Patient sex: M
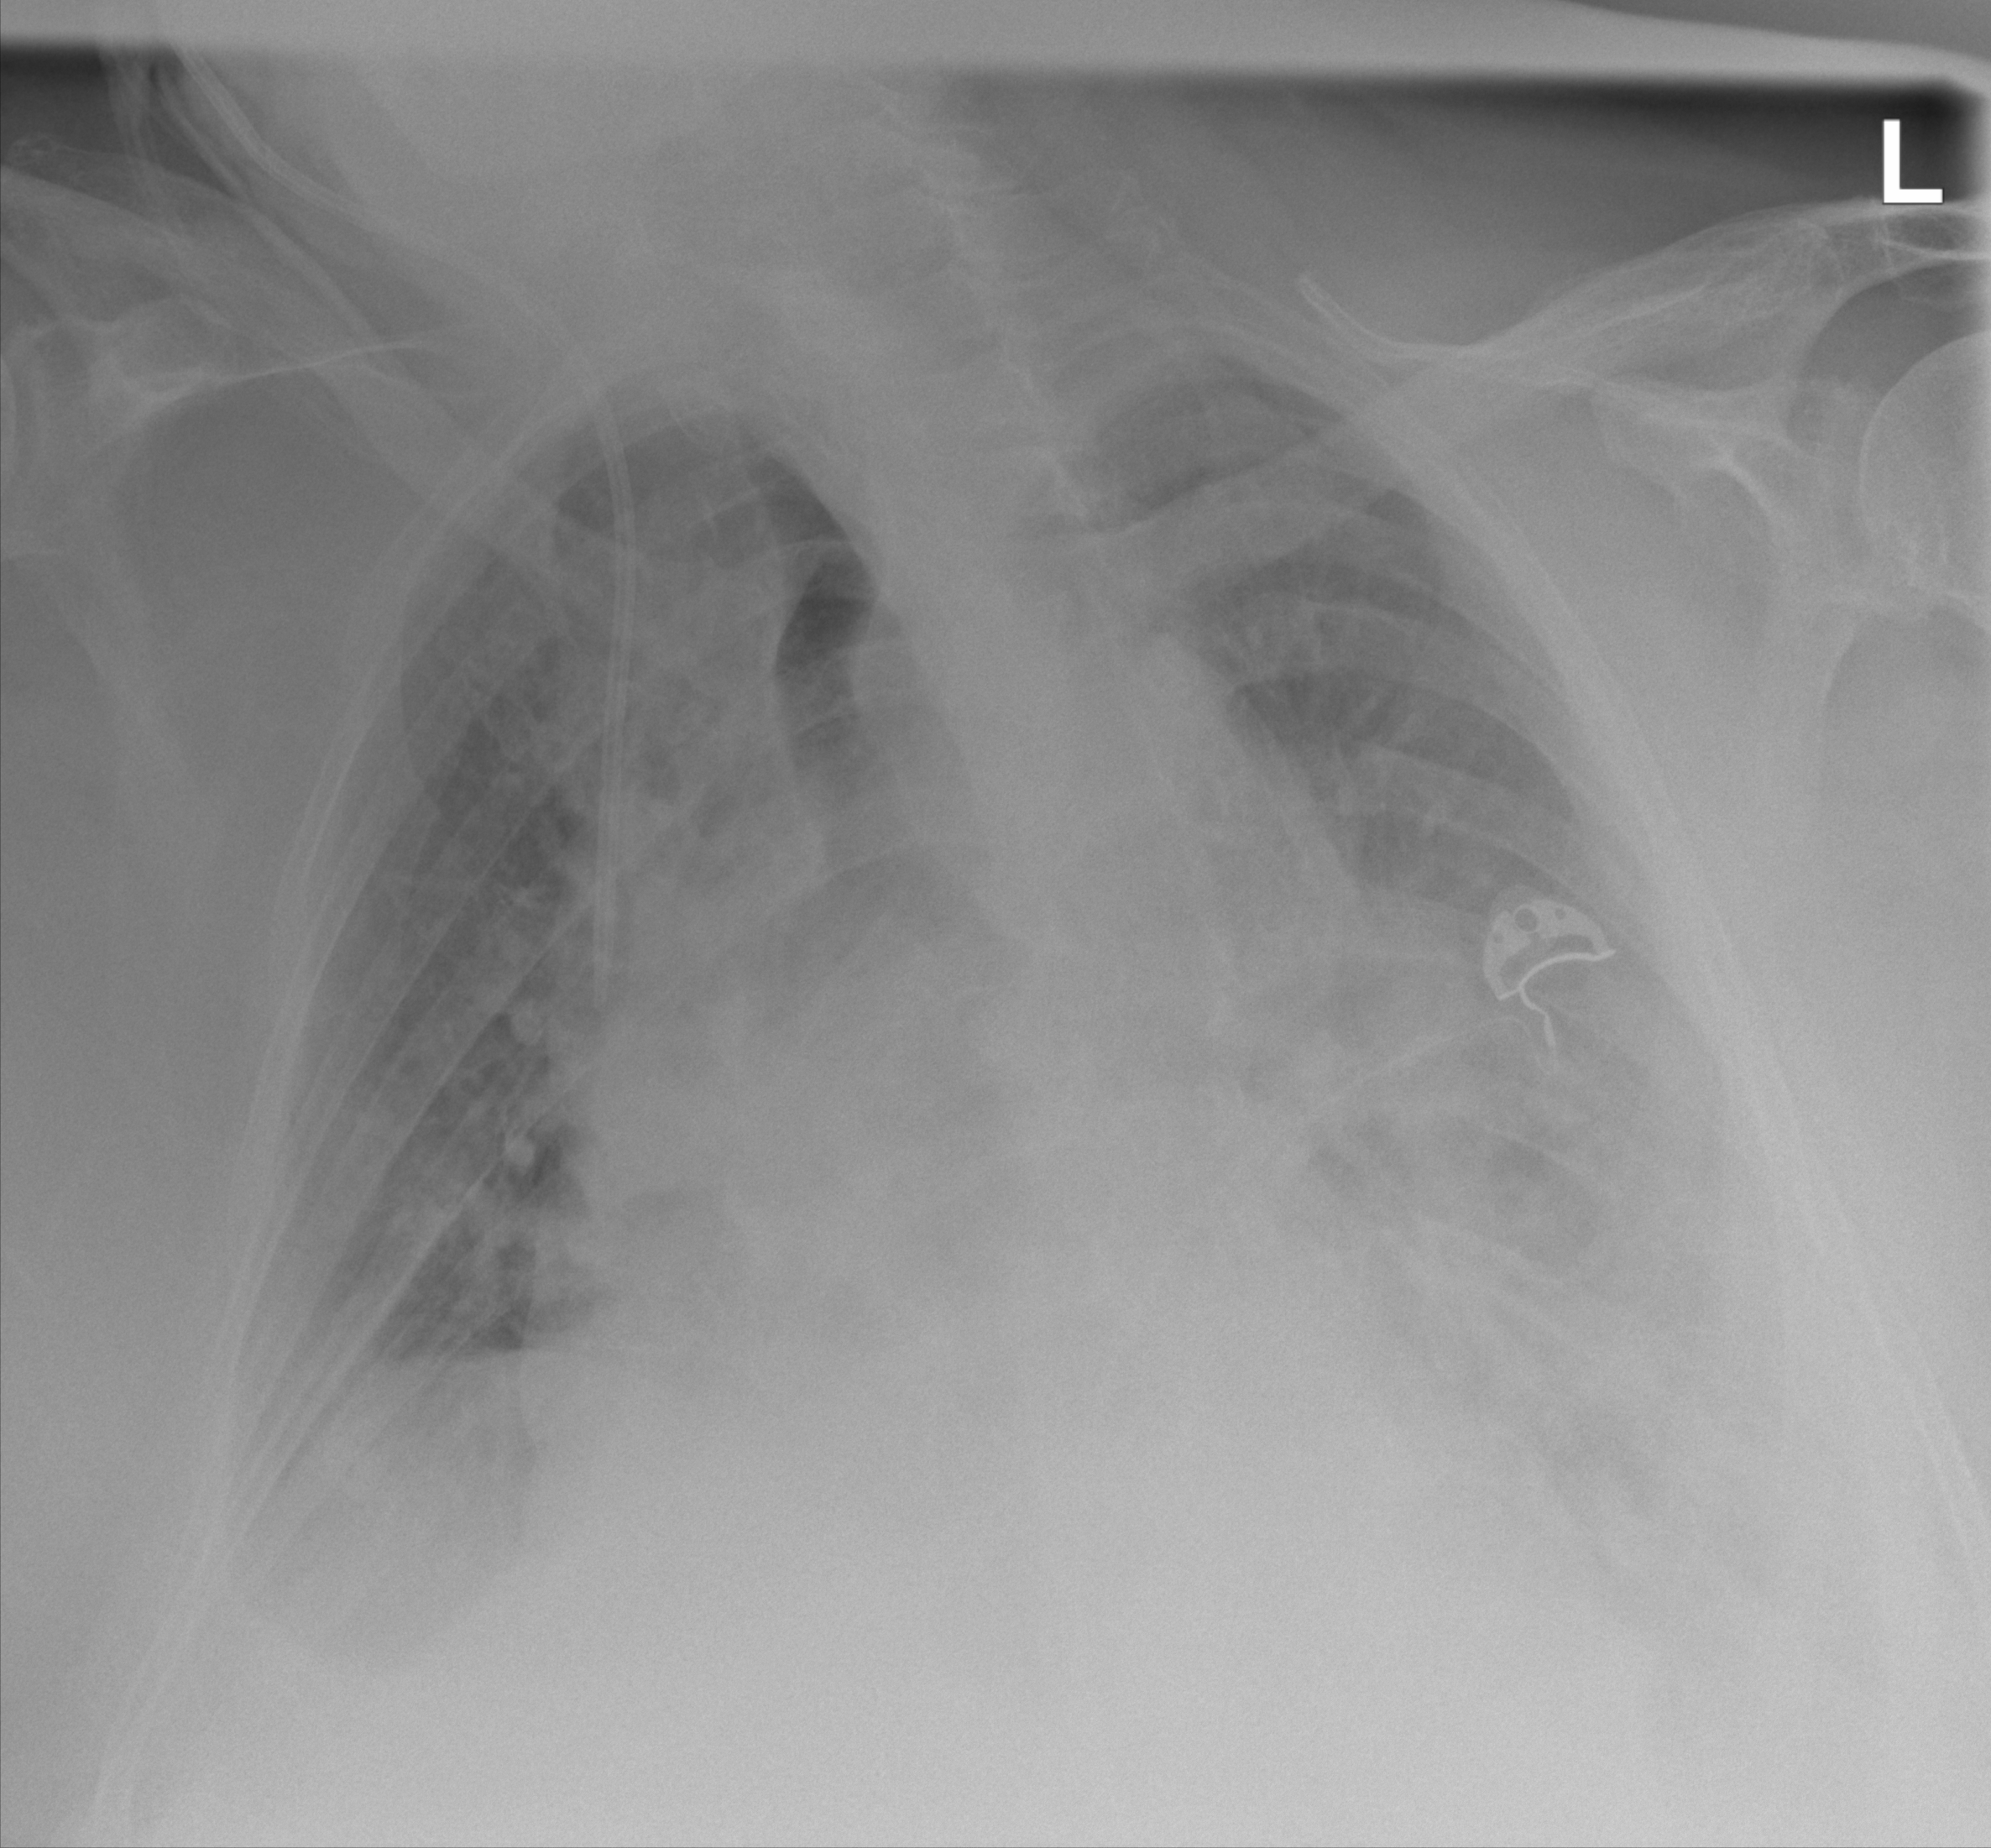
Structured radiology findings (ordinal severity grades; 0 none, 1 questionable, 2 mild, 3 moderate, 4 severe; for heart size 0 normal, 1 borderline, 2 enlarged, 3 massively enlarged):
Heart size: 2
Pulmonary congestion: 2
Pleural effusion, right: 2
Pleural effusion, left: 2
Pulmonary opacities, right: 3
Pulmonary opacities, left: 3
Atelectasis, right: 2
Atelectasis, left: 3